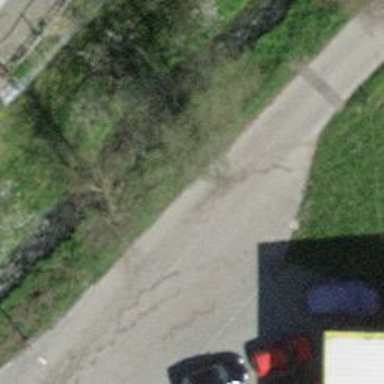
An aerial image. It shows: Smooth asphalt road in residential area.